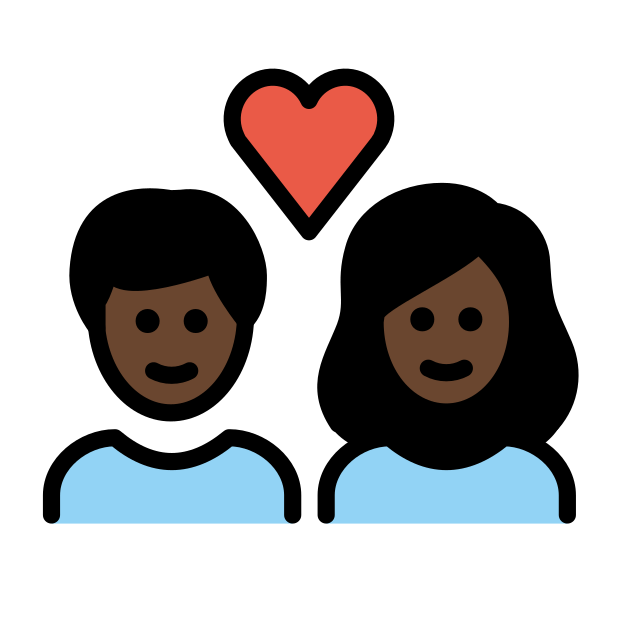
couple with heart: dark skin tone